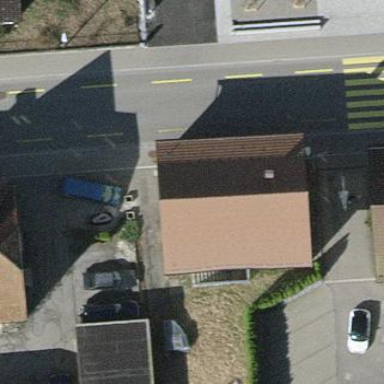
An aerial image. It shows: Building with tile roof.